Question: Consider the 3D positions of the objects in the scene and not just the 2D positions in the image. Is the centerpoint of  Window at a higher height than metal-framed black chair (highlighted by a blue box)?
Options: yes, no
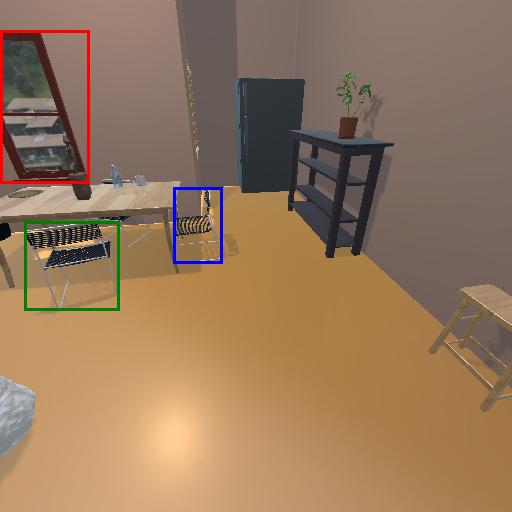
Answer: yes